Question: I recently upgraded my machine to . I use (VS2012) under Windows 7. Since I upgraded to IE10, VS2012 to the 'iexplorer.exe' process anymore. And I have 2 entries in the drop down.

(Yes, I should be upgrading to Win8 and a clean install in the coming months...)
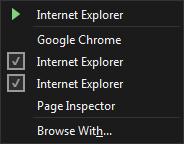
Answer: I am not sure if you already found a solution on this but if you select any other browser, in your case select Google Chrome. Then, run your solution, then stop. Change back to Internet Explorer and voila... the other IE entry will be removed and fixes the debugger attach issue. Try it, it worked for me.